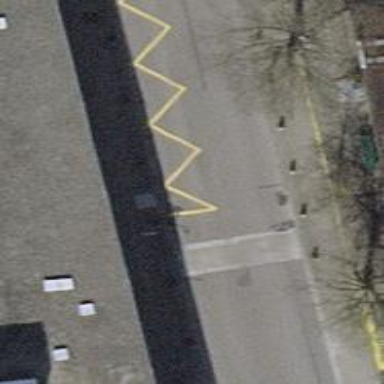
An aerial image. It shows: Bus stop with platform for public transport.